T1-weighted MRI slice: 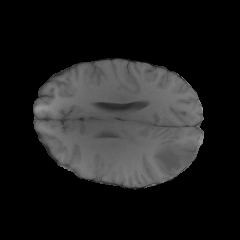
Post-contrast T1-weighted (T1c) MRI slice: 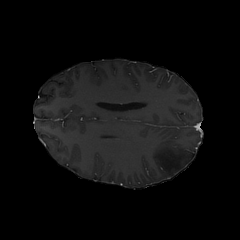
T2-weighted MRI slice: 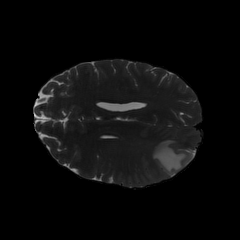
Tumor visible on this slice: yes